Question: I am trying to create this notepad design in full css.

Is it possible to put lines between texts lines ? I don't want underscore for the text though. For example It will be like this but without huge spacing between text and since whole text will be added by the user I cannot add span between lines.
'''
Text Text Text Text Text Text
_____________________________
Text Text Text Text Text Text
'''
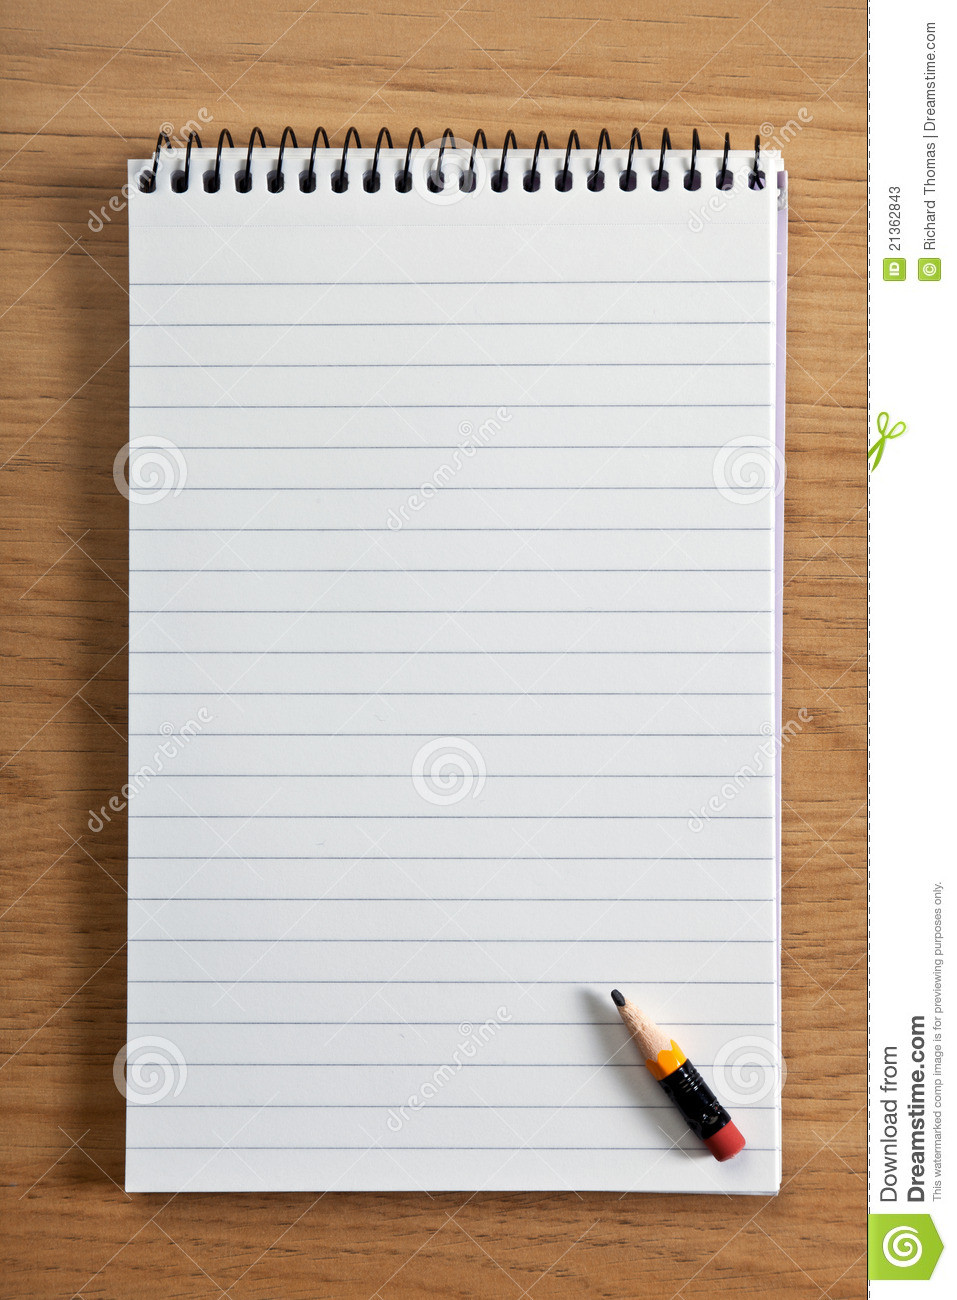
Answer: The typical approach for this is to use a bottom border for the span containing the actual text. The span container gets wrapped, which gives the desired look:
The markup:
'''
<div id="notebook">
<span id="text">
Lorem ipsum dolor sit amet, consetetur sadipscing elitr, sed diam nonumy eirmod tempor invidunt ut labore et dolore magna aliquyam erat, sed diam voluptua. At vero eos et accusam et justo duo dolores et ea rebum. Stet clita kasd gubergren, no sea takimata sanctus est Lorem ipsum dolor sit amet. Lorem ipsum dolor sit amet, consetetur sadipscing elitr, sed diam nonumy eirmod tempor invidunt ut labore et dolore magna aliquyam erat, sed diam voluptua. At vero eos et accusam et justo duo dolores et ea rebum. Stet clita kasd gubergren, no sea takimata sanctus est Lorem ipsum dolor sit amet.
</span>
</div>
'''
The styling:
'''
div {
border: 1px solid darkgray;
}
span {
border-bottom: 1px solid darkgray;
}
'''
Here is a fiddle: <URL>